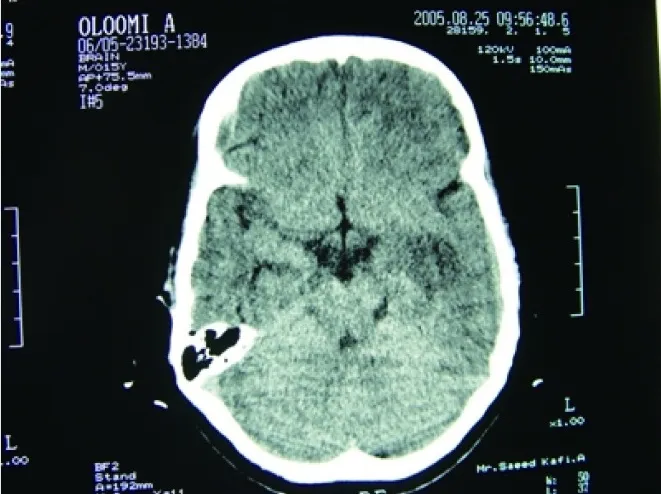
Brain CT scan.
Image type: radiology (ct)